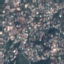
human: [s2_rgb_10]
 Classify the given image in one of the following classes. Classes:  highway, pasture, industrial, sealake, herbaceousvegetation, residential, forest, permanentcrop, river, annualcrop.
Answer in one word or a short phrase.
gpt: Residential